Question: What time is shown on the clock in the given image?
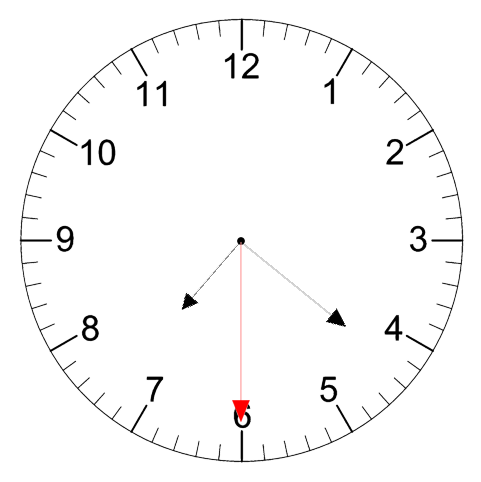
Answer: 07:21:30